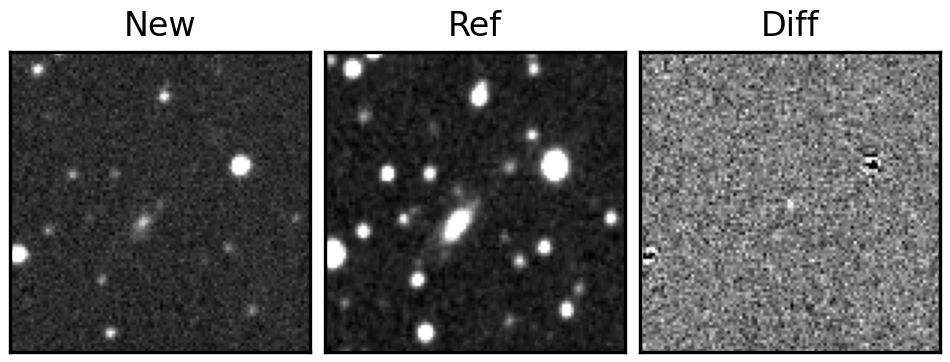
Label: real